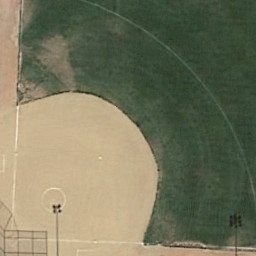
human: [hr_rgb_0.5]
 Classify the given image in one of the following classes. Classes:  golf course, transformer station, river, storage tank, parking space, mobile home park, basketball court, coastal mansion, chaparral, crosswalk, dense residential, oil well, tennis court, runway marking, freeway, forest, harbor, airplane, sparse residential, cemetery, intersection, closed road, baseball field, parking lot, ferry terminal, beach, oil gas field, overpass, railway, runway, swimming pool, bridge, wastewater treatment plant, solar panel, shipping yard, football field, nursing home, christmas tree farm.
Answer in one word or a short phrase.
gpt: baseball field